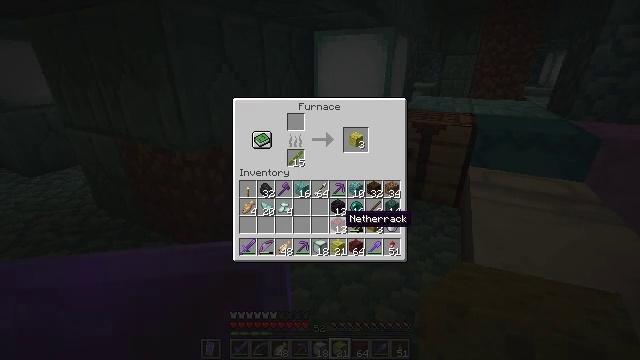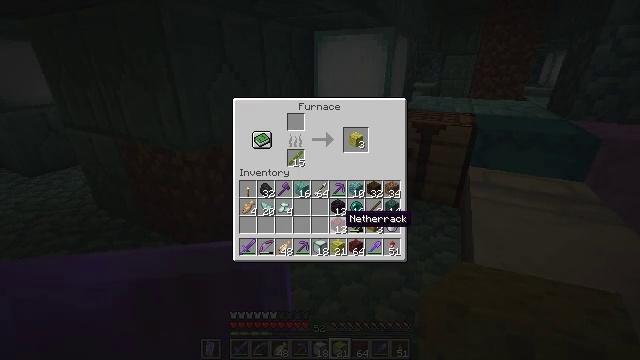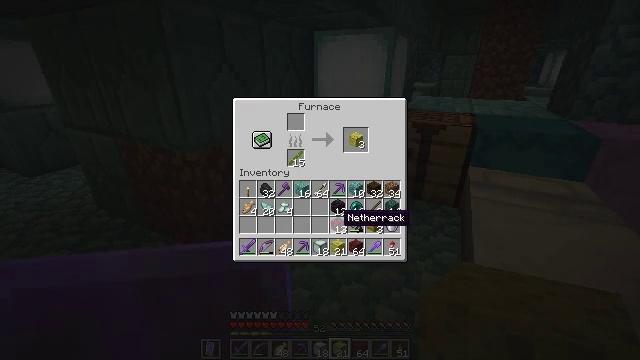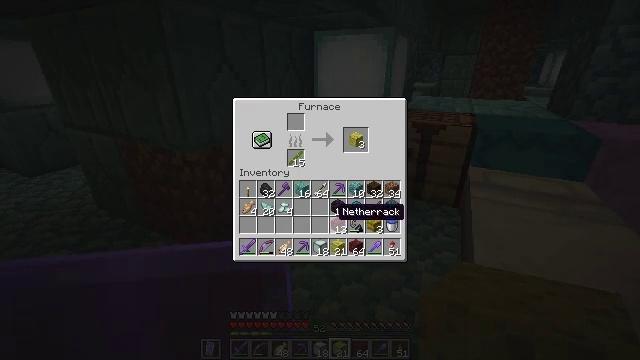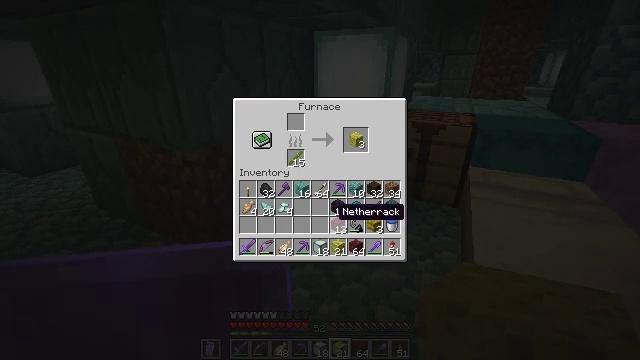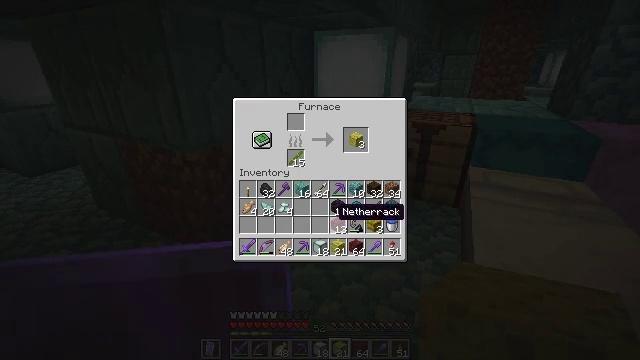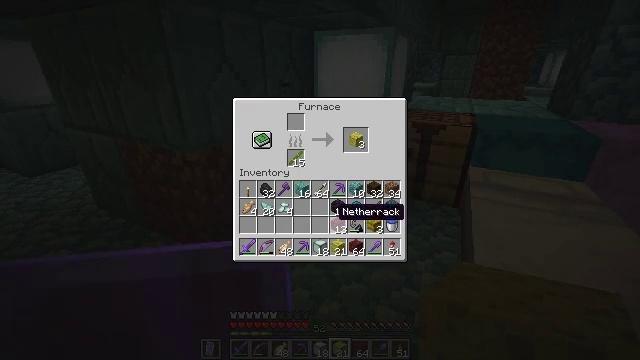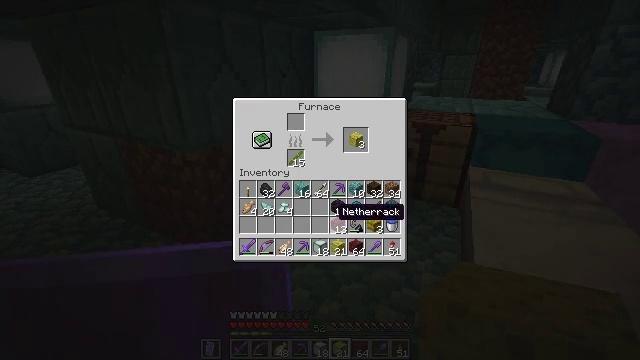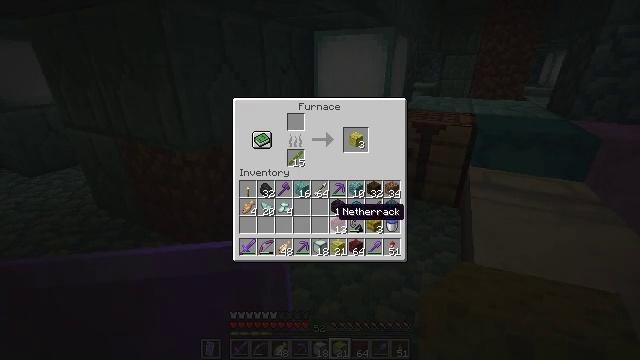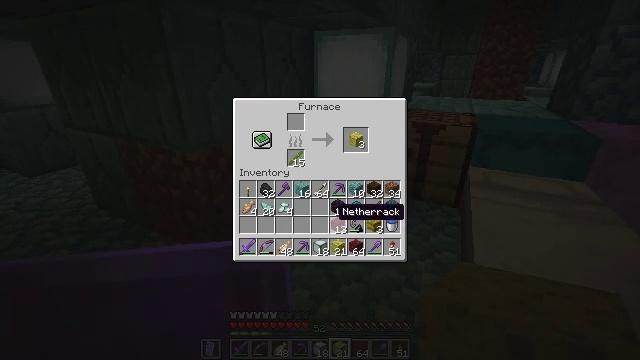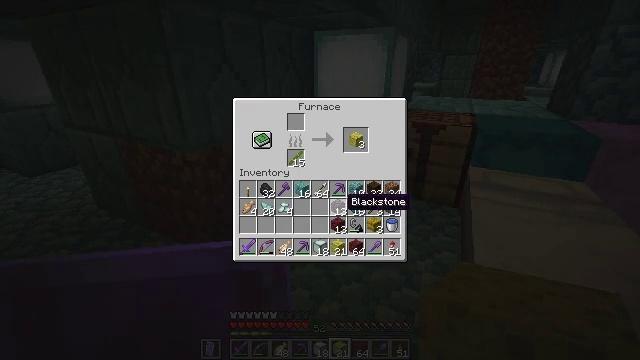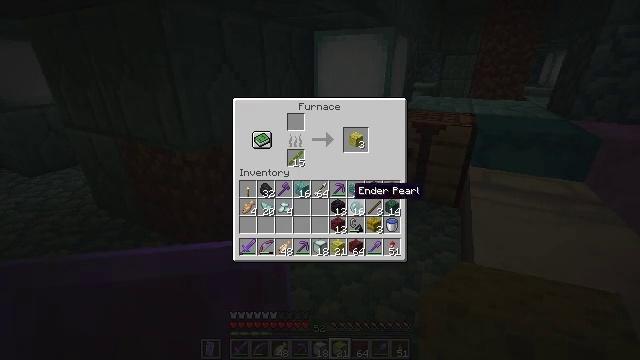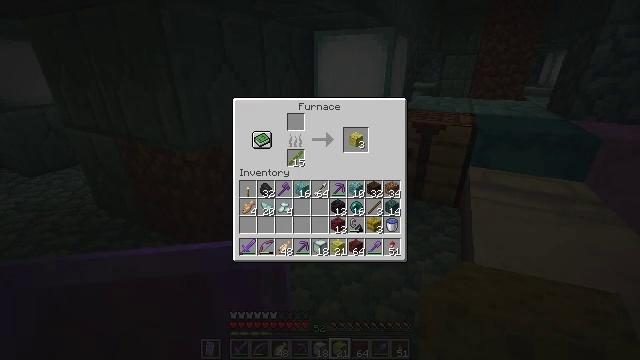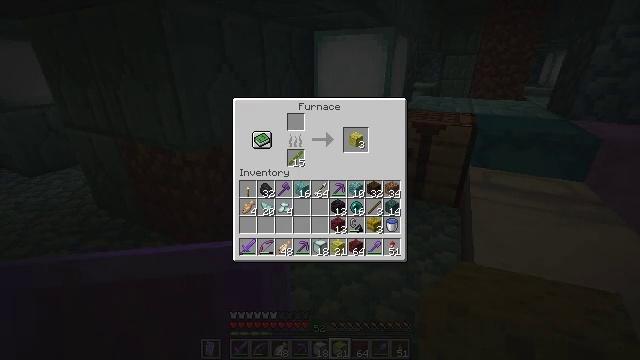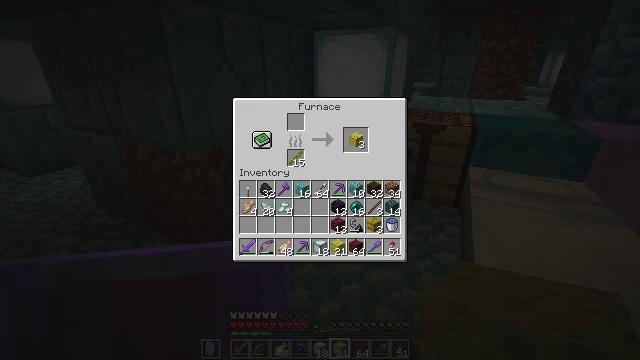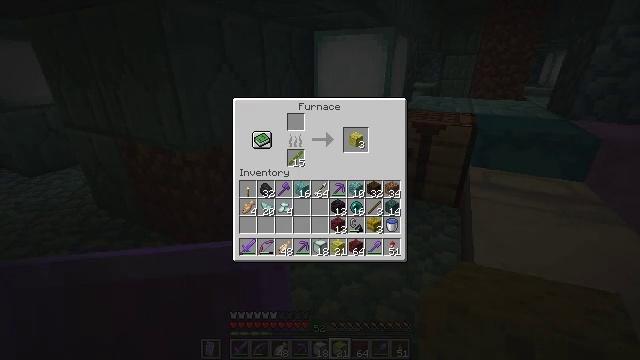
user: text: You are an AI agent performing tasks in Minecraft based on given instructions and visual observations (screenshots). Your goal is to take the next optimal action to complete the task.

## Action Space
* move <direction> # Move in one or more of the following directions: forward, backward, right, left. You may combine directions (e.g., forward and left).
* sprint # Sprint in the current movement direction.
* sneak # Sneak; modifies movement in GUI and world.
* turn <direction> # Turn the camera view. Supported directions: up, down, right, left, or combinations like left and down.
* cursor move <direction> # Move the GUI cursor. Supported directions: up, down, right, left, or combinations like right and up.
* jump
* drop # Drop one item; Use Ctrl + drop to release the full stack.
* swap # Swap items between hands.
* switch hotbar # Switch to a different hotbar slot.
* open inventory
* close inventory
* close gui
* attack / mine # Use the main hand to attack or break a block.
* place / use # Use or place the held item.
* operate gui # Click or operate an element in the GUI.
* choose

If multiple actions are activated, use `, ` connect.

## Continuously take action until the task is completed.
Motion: motion action
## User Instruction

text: craft item sponge
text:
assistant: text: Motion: no_op
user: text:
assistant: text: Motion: no_op
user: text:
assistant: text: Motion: no_op
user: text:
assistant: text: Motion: no_op
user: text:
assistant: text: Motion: no_op
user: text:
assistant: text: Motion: no_op
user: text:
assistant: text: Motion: no_op
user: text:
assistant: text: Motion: no_op
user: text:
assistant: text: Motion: no_op
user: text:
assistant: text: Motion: turn right and up
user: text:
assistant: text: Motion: turn up
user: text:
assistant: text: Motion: turn right and up
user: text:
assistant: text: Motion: turn right and up
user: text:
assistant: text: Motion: no_op
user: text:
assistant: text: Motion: no_op
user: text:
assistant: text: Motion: no_op
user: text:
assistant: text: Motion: no_op
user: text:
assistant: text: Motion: turn up
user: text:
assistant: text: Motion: turn up
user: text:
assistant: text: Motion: no_op
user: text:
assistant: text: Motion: no_op
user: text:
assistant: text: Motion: no_op
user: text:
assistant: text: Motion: no_op
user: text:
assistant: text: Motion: no_op
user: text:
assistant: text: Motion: no_op
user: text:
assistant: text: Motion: no_op
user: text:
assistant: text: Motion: no_op
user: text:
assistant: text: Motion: no_op
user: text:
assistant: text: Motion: no_op
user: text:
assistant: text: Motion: sneak